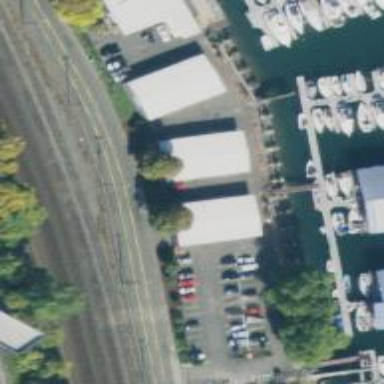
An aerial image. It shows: Pier located along footway.